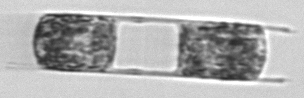
Label: Hemiaulus